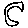
Label: moon